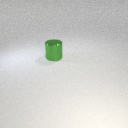
large green metal cylinder